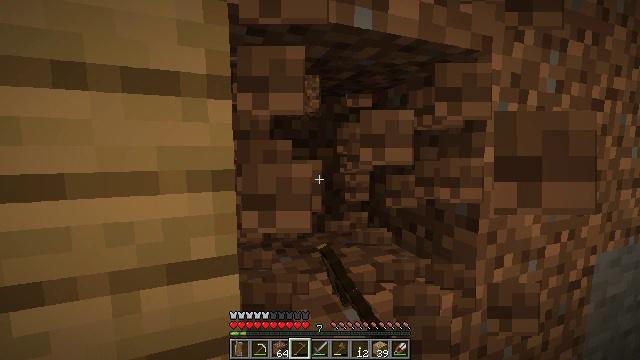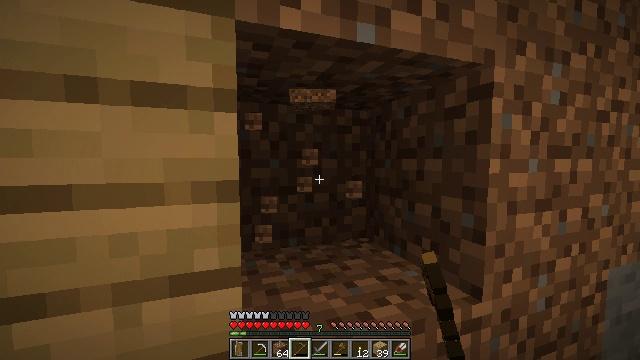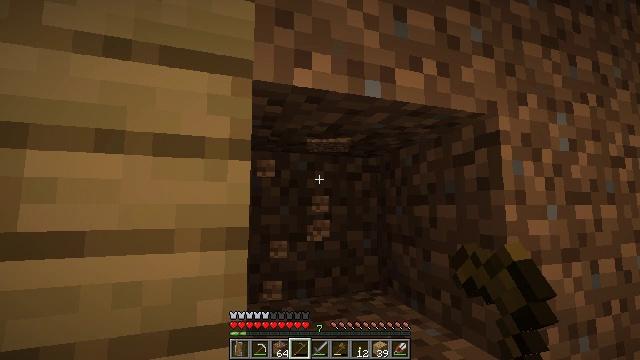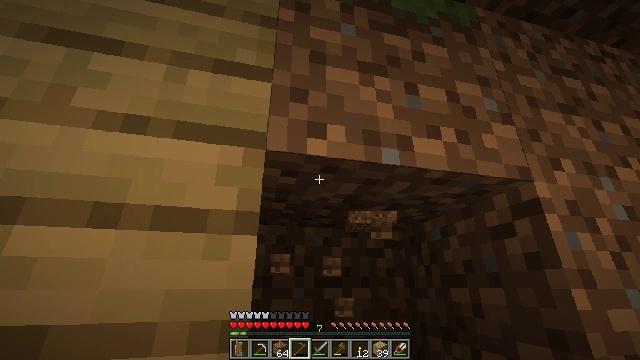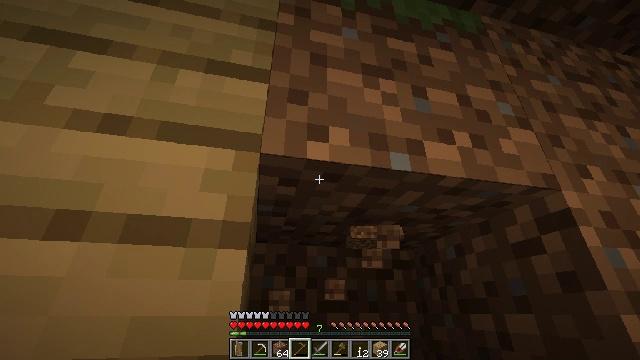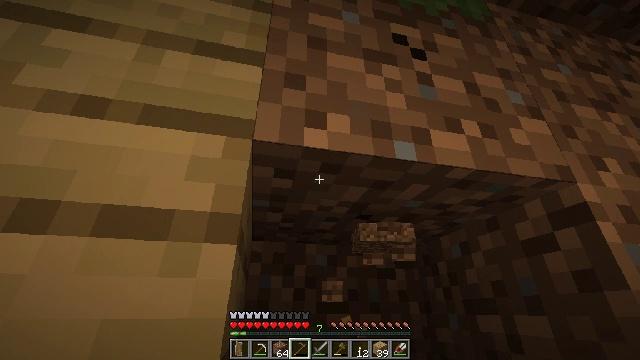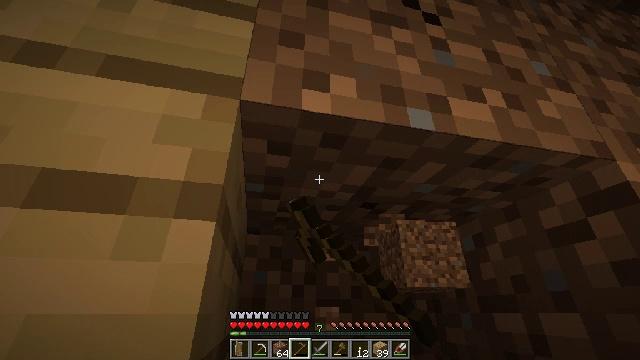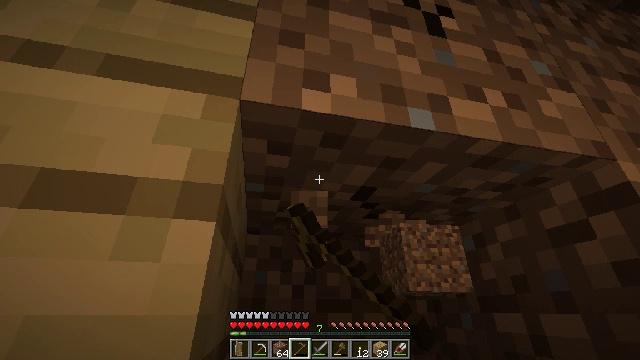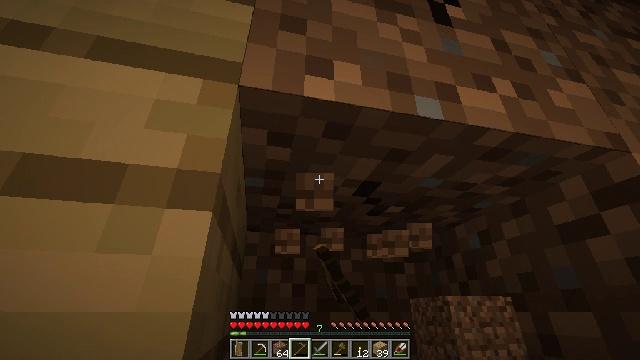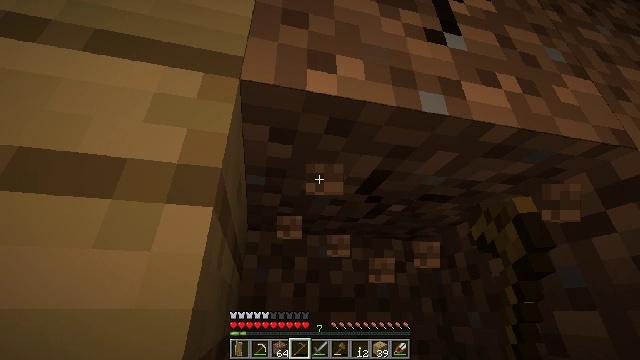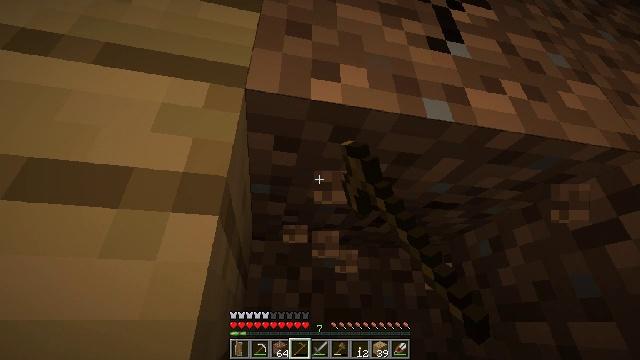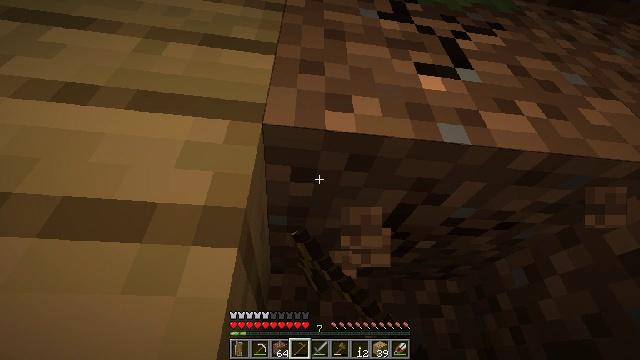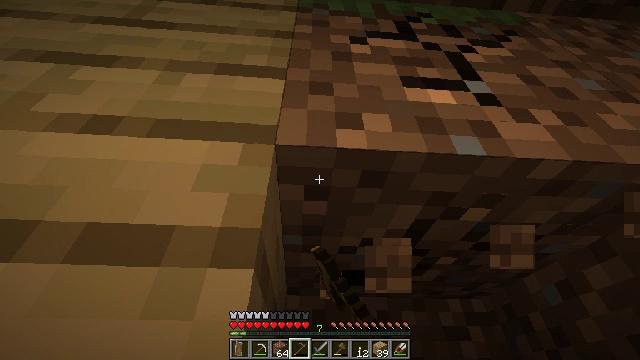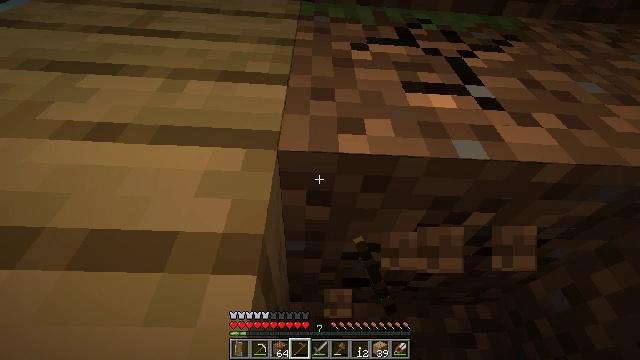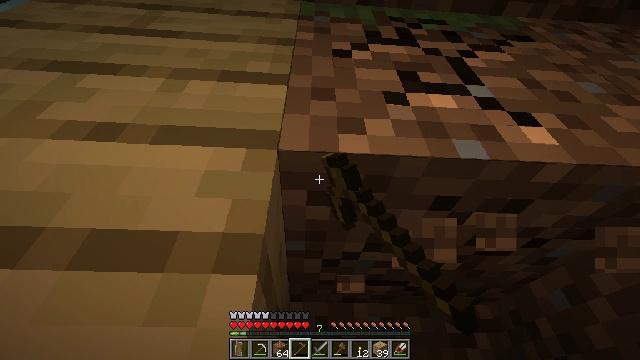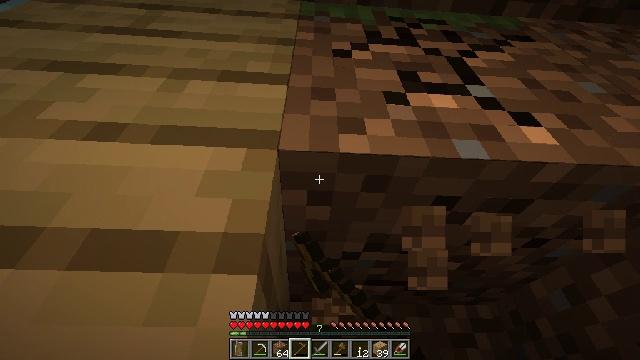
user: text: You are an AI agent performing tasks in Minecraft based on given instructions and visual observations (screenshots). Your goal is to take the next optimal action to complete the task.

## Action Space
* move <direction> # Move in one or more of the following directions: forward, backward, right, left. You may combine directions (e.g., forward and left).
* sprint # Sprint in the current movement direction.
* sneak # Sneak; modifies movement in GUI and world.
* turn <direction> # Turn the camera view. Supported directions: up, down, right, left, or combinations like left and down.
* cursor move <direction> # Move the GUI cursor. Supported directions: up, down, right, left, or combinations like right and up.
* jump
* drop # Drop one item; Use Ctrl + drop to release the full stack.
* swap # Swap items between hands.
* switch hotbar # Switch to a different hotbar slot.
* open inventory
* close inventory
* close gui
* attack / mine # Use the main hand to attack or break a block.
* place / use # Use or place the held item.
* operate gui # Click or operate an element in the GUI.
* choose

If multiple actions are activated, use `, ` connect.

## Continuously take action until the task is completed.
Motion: motion action
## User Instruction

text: Gather grass block for landscaping.
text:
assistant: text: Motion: turn up, attack / mine
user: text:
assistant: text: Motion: turn left and up, attack / mine
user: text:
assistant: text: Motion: move forward, turn left and up, attack / mine
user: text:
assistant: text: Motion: move forward, turn left and up, attack / mine
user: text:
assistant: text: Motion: attack / mine
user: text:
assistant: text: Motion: attack / mine
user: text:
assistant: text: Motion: attack / mine
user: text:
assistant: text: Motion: attack / mine
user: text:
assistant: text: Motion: attack / mine
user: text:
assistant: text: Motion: turn left and up, attack / mine
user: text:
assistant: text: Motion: turn left and up, attack / mine
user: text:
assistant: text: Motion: turn left and up, attack / mine
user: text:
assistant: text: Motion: turn up, attack / mine
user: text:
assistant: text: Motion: attack / mine
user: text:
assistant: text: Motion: attack / mine
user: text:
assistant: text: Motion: attack / mine
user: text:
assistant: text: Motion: attack / mine
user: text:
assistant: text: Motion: attack / mine
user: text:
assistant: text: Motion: attack / mine
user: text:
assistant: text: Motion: attack / mine
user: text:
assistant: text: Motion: attack / mine
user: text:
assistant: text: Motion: turn right and down, attack / mine
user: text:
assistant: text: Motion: turn right and down, attack / mine
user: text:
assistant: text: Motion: turn right and down, attack / mine
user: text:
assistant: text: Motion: turn right and down, attack / mine
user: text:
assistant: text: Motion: turn right and down, attack / mine
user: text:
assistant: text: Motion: attack / mine